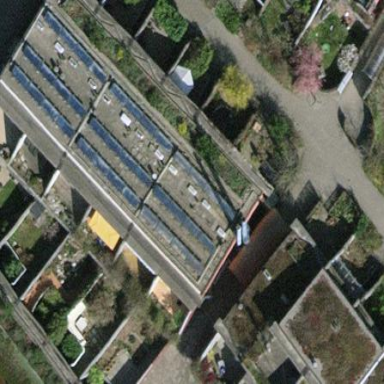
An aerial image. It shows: Terrace building.